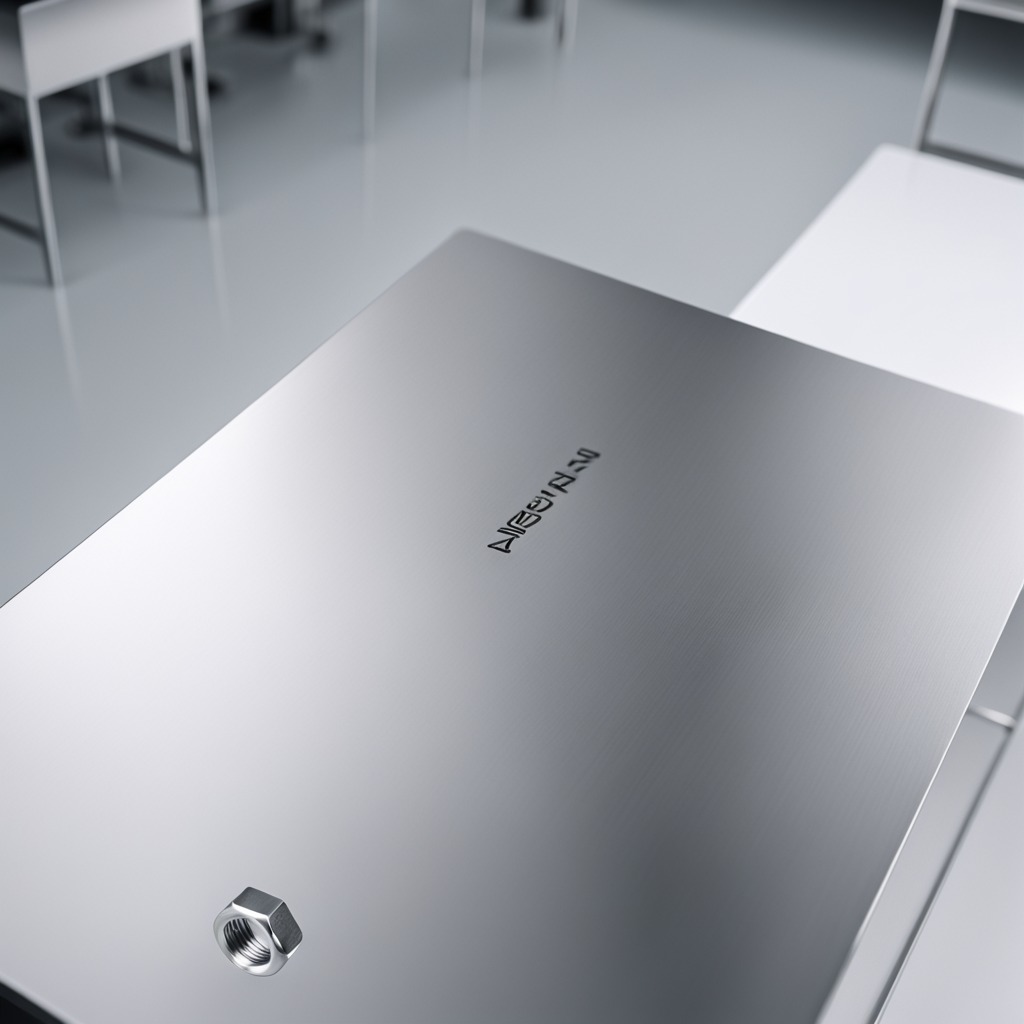
A metal nut is lying on the stainless steel table in a high-end prototyping lab.